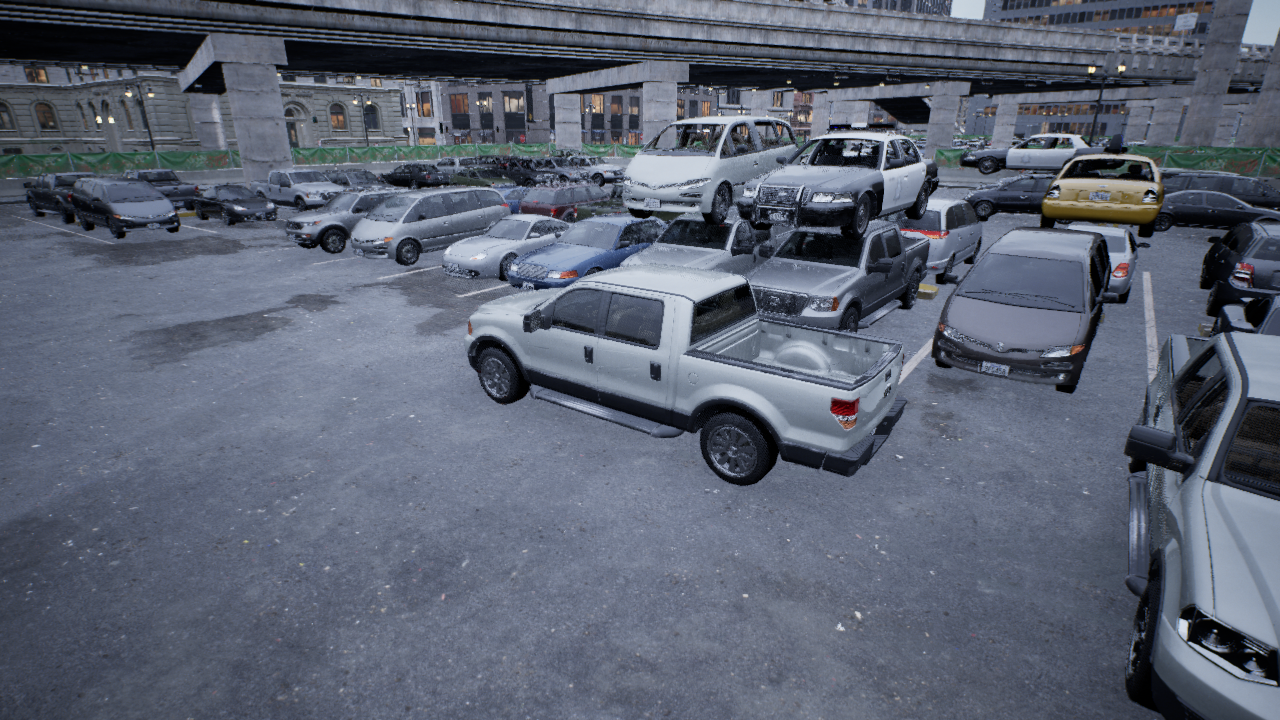
Venue: arterial
Lighting: overcast
Vehicle rig: pickup